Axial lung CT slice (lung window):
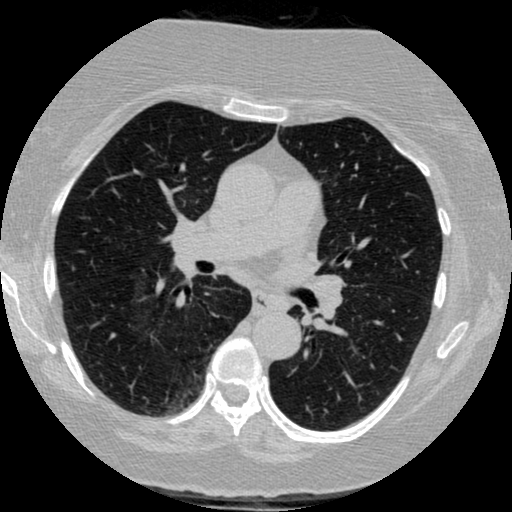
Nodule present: no